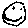
Label: smiley face